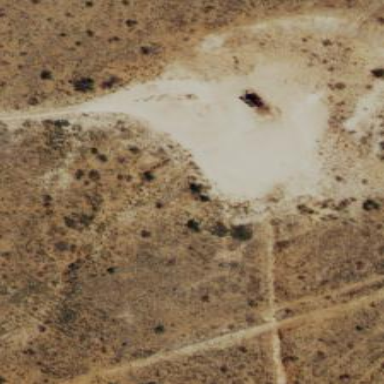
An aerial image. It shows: Wellsite with sandy terrain.